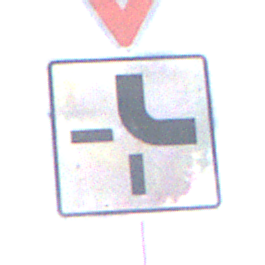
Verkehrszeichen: VerlaufVorfahrtsstrasse4
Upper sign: VorfahrtGewaehren
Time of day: MorningAfternoon
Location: Outdoor (Urban)
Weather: Clear
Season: NotSpecified
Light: Natural